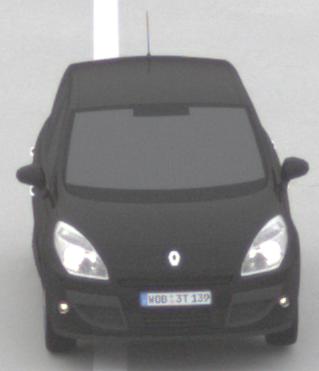
Make: Renault
Model: Scénic 1.6 16V 110
Detailed model: Scénic (III)
Model produced from: 2009/06
Model produced until: 2010/08
Doors: 5
Color: black
Road condition: dry road
Daytime: morning or afternoon
Contrast: low contrast